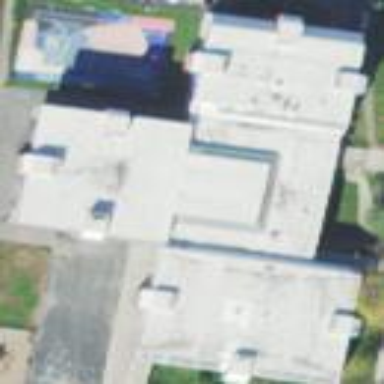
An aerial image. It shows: School building.